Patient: sex M, age 67
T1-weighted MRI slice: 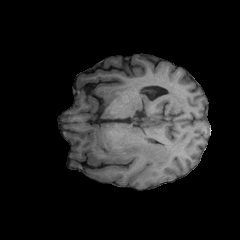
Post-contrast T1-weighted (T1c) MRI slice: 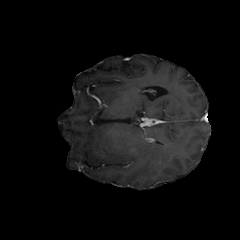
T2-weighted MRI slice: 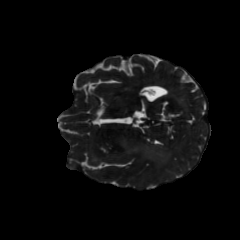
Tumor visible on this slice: yes
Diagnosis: Glioblastoma, IDH-wildtype
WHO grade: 4